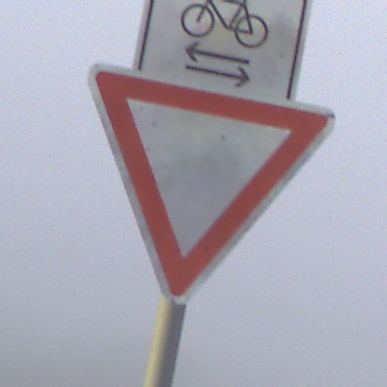
Verkehrszeichen: VorfahrtGewaehren
Zusatzzeichen oben: RichtungsangabeDurchPfeile9
Umgebung: Outdoor, RoadRail
Tageszeit: MorningAfternoon
Wetter: Overcast
Licht: Natural
Jahreszeit: NotSpecified
Kontrast: LowContrast